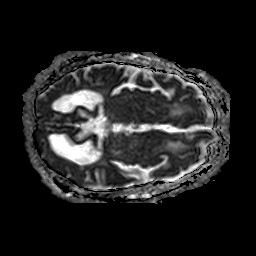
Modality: ADC
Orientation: axial
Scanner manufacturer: philips
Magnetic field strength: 1.5 T
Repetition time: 4.767 s
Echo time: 0.07794 s